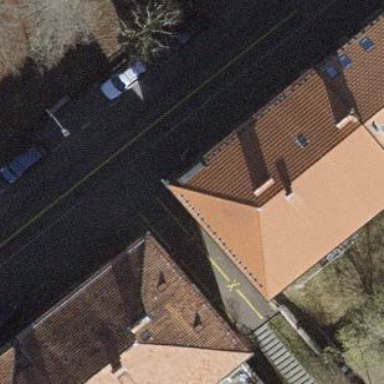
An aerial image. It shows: Apartments building with side-hipped roof shape.